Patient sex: F
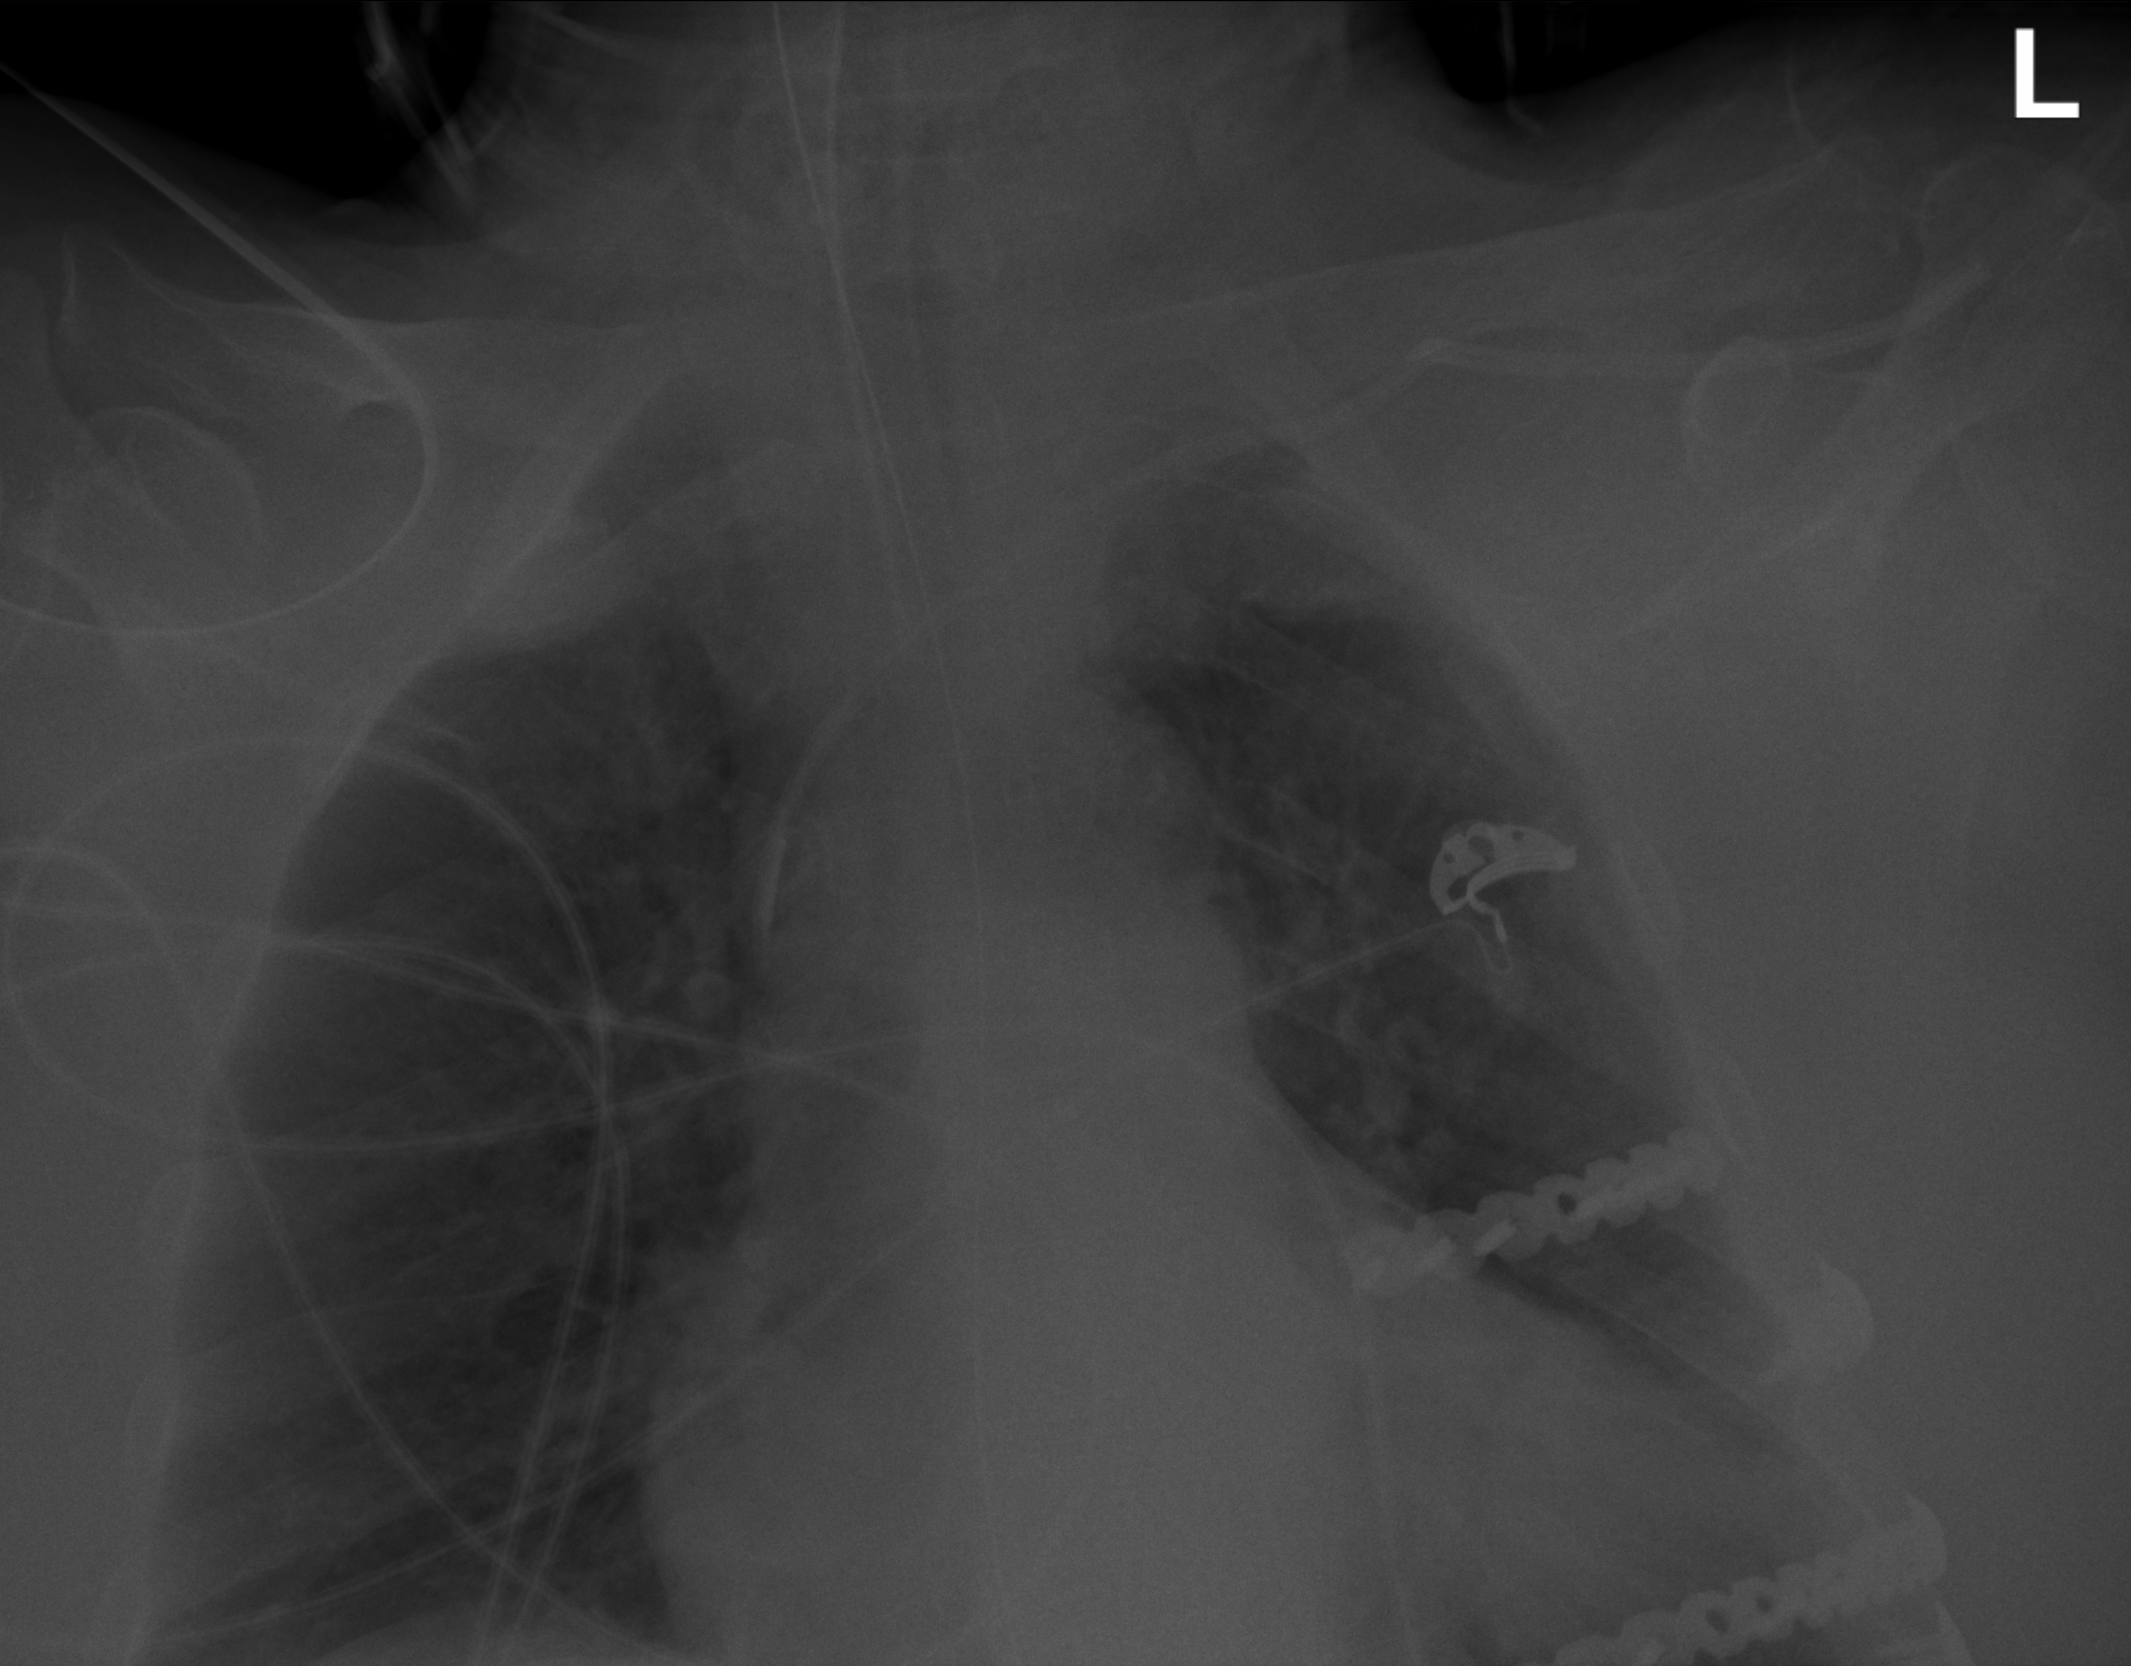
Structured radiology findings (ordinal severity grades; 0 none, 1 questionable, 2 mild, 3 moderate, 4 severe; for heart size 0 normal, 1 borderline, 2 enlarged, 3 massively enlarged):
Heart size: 2
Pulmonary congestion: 2
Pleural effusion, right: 0
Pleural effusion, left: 2
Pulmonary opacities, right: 2
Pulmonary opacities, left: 2
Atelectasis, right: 2
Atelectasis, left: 2